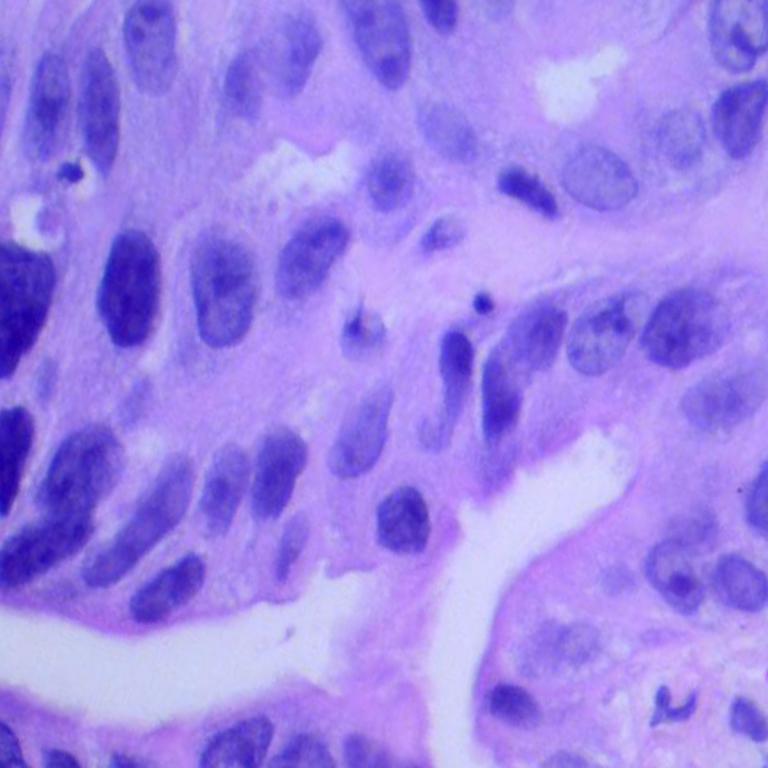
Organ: lung
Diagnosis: adenocarcinomas